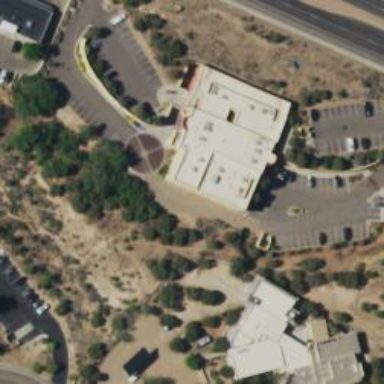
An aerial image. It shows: Healthcare clinic.